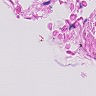
Metastatic tissue present: no